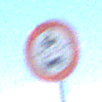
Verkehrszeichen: VerbotKraftfahrzeuge
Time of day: MorningAfternoon
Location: Outdoor (Suburban)
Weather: PartlyCloudy
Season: NotSpecified
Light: Natural